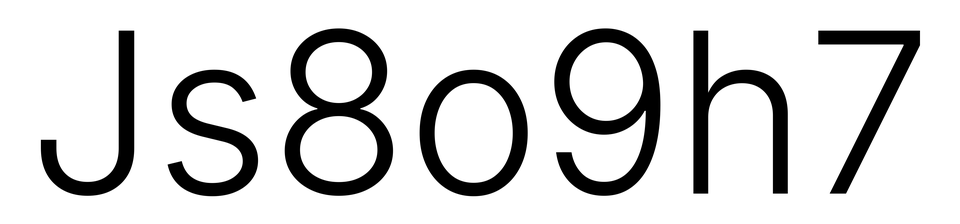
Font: Inter_Light